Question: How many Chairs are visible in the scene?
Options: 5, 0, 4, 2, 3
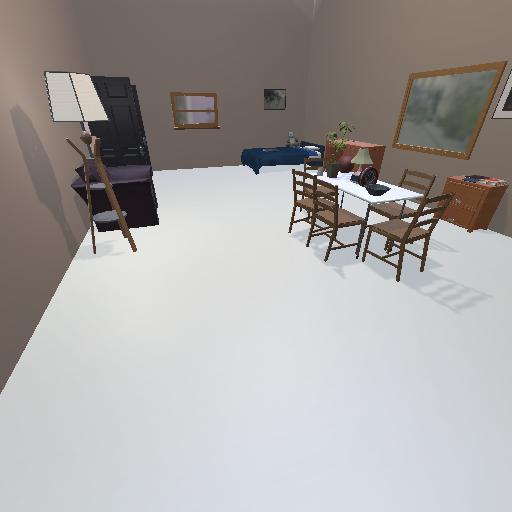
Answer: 5